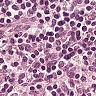
Metastatic tissue present: no